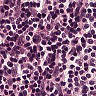
Metastatic tissue present: no